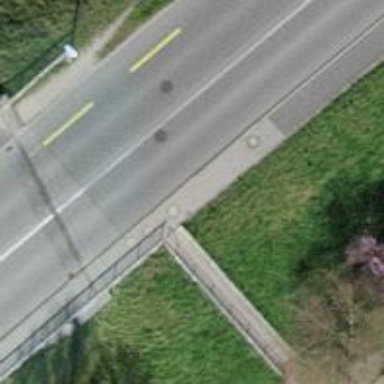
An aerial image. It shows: Sidewalk.